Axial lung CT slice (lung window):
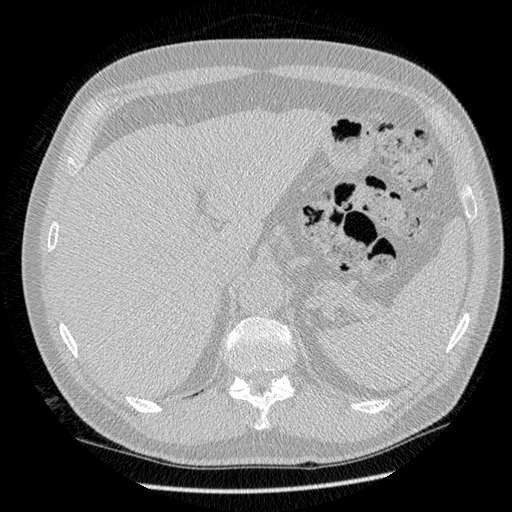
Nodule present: no